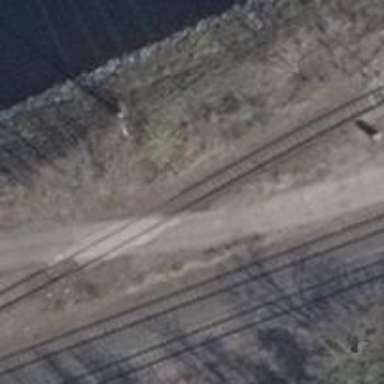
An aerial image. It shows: Level crossing along the railway.